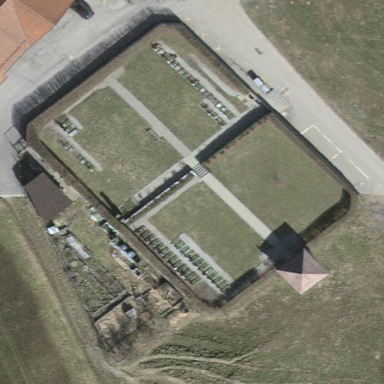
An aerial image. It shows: Cemetery.